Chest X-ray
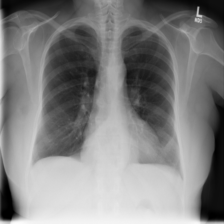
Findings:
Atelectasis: negative
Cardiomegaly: negative
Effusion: negative
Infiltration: negative
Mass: negative
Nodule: negative
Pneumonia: negative
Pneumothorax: negative
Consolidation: negative
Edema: negative
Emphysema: negative
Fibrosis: negative
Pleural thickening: negative
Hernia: positive